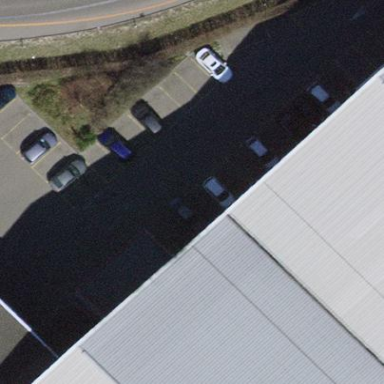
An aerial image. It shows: Parking area with surface.